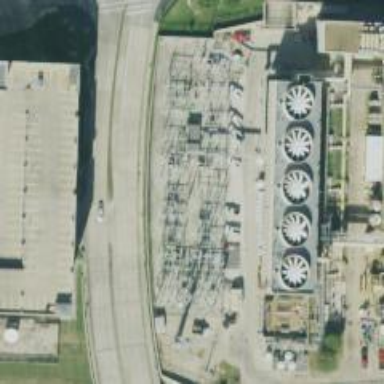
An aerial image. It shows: Switch used for power control.